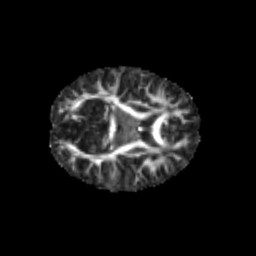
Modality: FA
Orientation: axial
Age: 6
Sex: male
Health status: healthy